Field crop: maize
Growth stage: 1
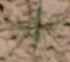
Species: salsola